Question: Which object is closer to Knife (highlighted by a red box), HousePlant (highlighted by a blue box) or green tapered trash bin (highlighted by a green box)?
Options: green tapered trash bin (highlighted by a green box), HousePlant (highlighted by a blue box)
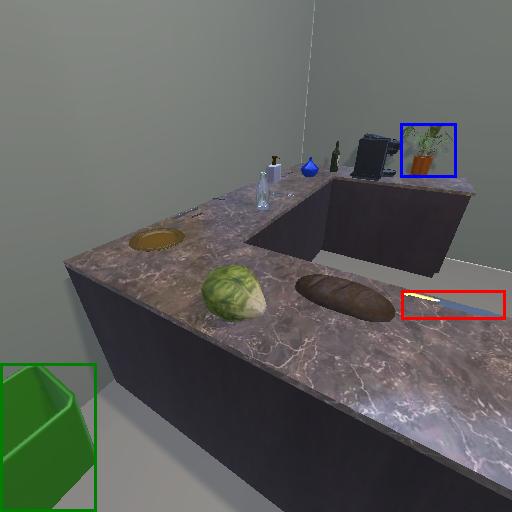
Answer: green tapered trash bin (highlighted by a green box)